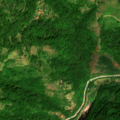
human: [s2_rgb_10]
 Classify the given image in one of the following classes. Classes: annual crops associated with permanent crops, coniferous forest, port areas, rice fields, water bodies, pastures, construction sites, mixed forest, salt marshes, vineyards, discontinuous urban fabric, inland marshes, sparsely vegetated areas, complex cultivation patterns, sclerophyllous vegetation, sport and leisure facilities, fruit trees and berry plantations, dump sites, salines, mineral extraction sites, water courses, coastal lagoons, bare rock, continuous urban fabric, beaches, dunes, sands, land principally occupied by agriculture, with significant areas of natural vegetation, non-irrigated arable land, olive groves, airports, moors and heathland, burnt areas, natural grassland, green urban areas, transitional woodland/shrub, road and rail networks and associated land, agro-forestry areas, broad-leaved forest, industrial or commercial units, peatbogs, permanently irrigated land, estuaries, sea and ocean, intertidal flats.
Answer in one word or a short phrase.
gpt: broad-leaved forest, natural grassland, transitional woodland/shrub, water bodies